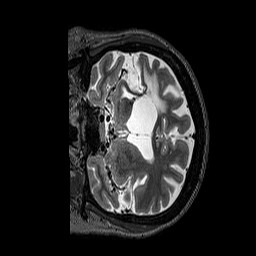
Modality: T2w
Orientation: coronal
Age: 31
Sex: female
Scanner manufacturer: siemens
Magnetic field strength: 3 T
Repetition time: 3.2 s
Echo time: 0.567 s